七年级 · 度量几何学
如图, 下列四个角中, 与 $\angle 1$ 构成一对同位角的是 ( )

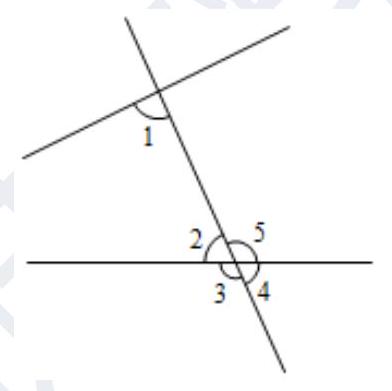
A. $\angle 2$
B. $\angle 3$
C. $\angle 4$
D. $\angle 5$

答案: B
解析: 【答案】 $B$

【解析】解: 由图可得, 与 $\angle 1$ 构成同位角的是 $\angle 3$,

故选: B.

两条直线被第三条直线所截形成的角中, 若两个角都在两直线的同侧, 并且在第三条直线(截线)的同旁, 则这样一对角叫做同位角.

本题主要考查了同位角的概念, 同位角的边构成 “ F “形, 内错角的边构成 “ $Z$ “形,同旁内角的边构成 “ $U$ ” 形.